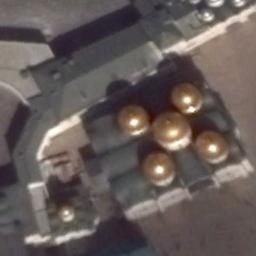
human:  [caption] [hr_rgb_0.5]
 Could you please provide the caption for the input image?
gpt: A cathedral with a gray roof and five golden domes on the main house in the middle of the church .

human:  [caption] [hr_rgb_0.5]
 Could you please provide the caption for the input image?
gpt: There is a church with five golden circular roofs on the open place .

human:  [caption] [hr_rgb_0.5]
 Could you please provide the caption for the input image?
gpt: This is a church with five roofs like balls .

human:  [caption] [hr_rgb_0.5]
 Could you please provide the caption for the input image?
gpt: The church with five golden circular pointed roofs is surrounded by other buildings .

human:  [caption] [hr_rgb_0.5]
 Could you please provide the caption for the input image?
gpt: There are many buildings near the church .